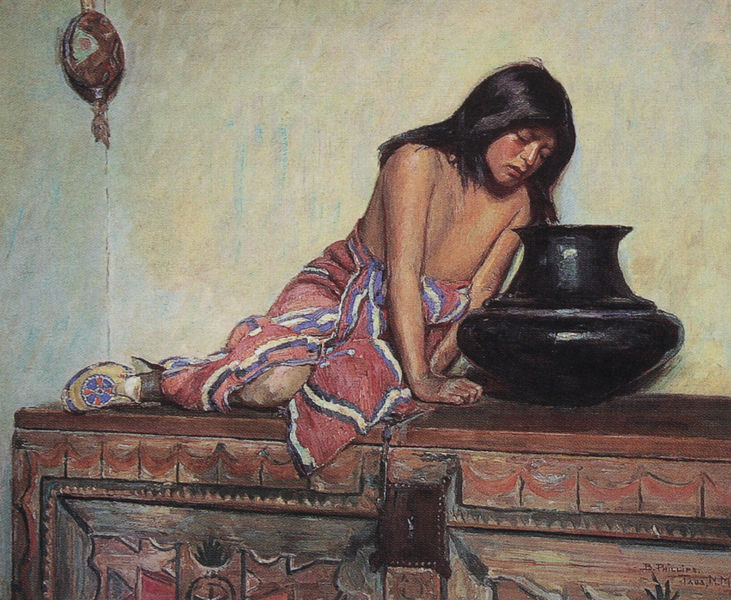
Titel: The Secret Olla
Künstler: Bert Greer Phillips
Standort: Santa Fé (NM)
Institution: Santa Fé Collection of Southwestern Art
Schlagwörter: blau, hand, haut, nackt, wasser, weiß, gelb, mädchen, sitzen, ausschnitt, bunt, frau, haar, holz, profil, schwarz, stützen, blick, dame, rot, schloss, tuch, muster, ornament, flasche, jung, wand, arm, gesicht, lang, schauen, haare, realismus, schnur, sitzend, kind, rechts, schulter, arbeit, rund, krug, ton, vase, ecke, beobachten, schuhe, schwer, leer, klein, massiv, amerika, wein, bordüre, verzierung, gestreift, kordel, glatt, junge, knie, oberkörper, gemustert, südsee, eisen, truhe, gefäß, maske, eckig, links, groß, kiste, beutel, schnitzerei, hüfte, leder, gebunden, orientalismus, übel, rein, töpferei, urne, gucken, neugierig, auf, goldener schnitt, winkel, vorne, werk, indianer, tahiti, frontel, irden, hängt, blickwinkel, flsche, neben, traditionell, indianerin, mokassins, korden, phillips, said, traumfänger